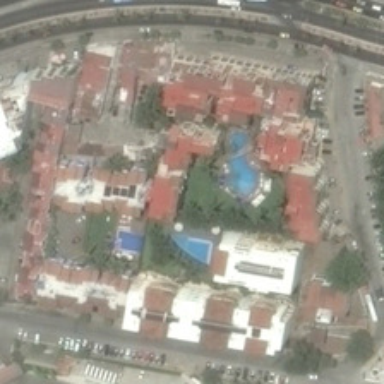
Many buildings with red roof in the resort .